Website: crate-barrel
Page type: gifting
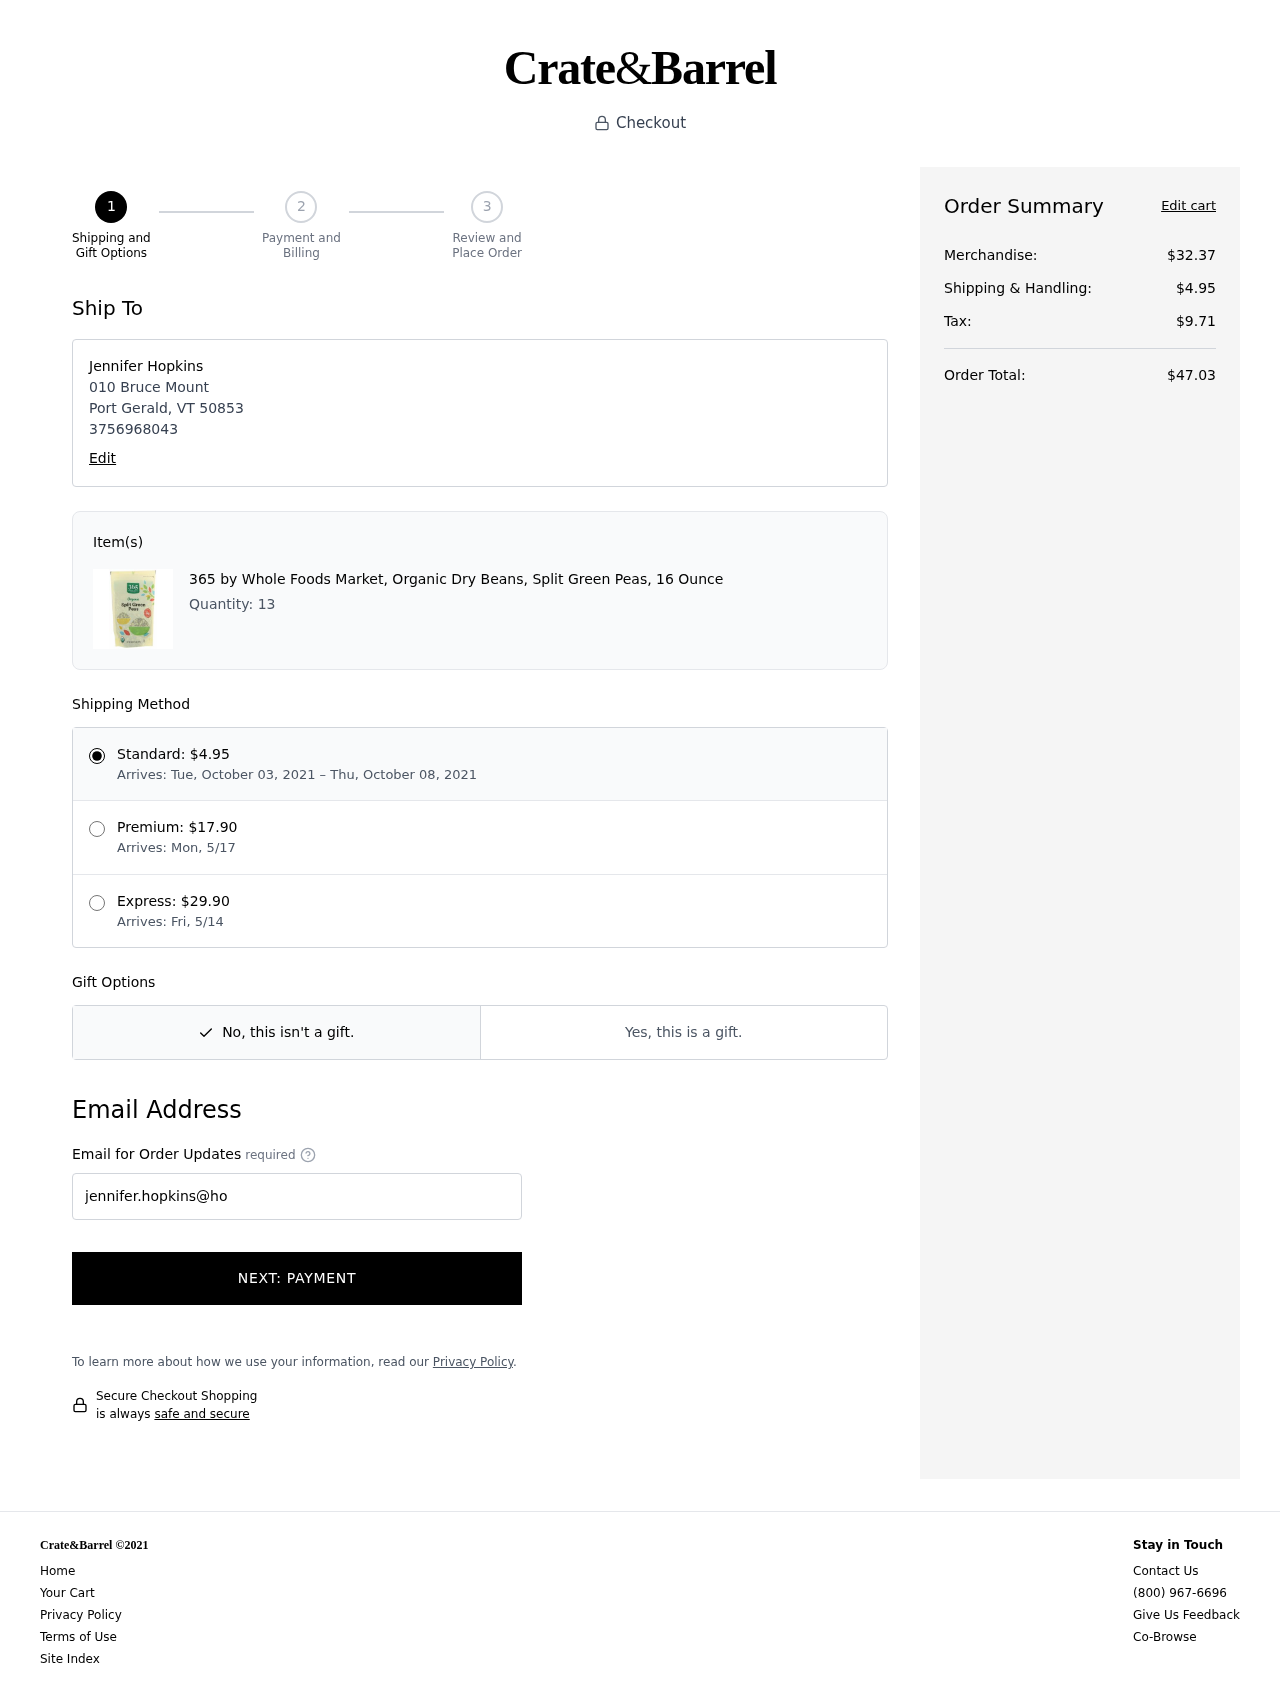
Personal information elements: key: PII_CITY
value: Port Gerald
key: PII_FULLNAME
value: Jennifer Hopkins
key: PII_PHONE
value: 3756968043
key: PII_POSTCODE
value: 50853
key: PII_STATE_ABBR
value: VT
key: PII_STREET
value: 010 Bruce Mount
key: PII_EMAIL
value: jennifer.hopkins@hotmail.com
Product elements: key: PRODUCT1_NAME
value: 365 by Whole Foods Market, Organic Dry Beans, Split Green Peas, 16 Ounce
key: PRODUCT1_QUANTITY
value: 13
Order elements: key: ORDER_SHIPPING_DATE
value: October 03, 2021
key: ORDER_DELIVERY_DATE
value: October 08, 2021
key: ORDER_SUBTOTAL
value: $32.37
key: ORDER_SHIPPING_COST
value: $4.95
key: ORDER_TAX
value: $9.71
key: ORDER_TOTAL
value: $47.03